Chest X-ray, PA view. Patient: 43 years old, sex F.
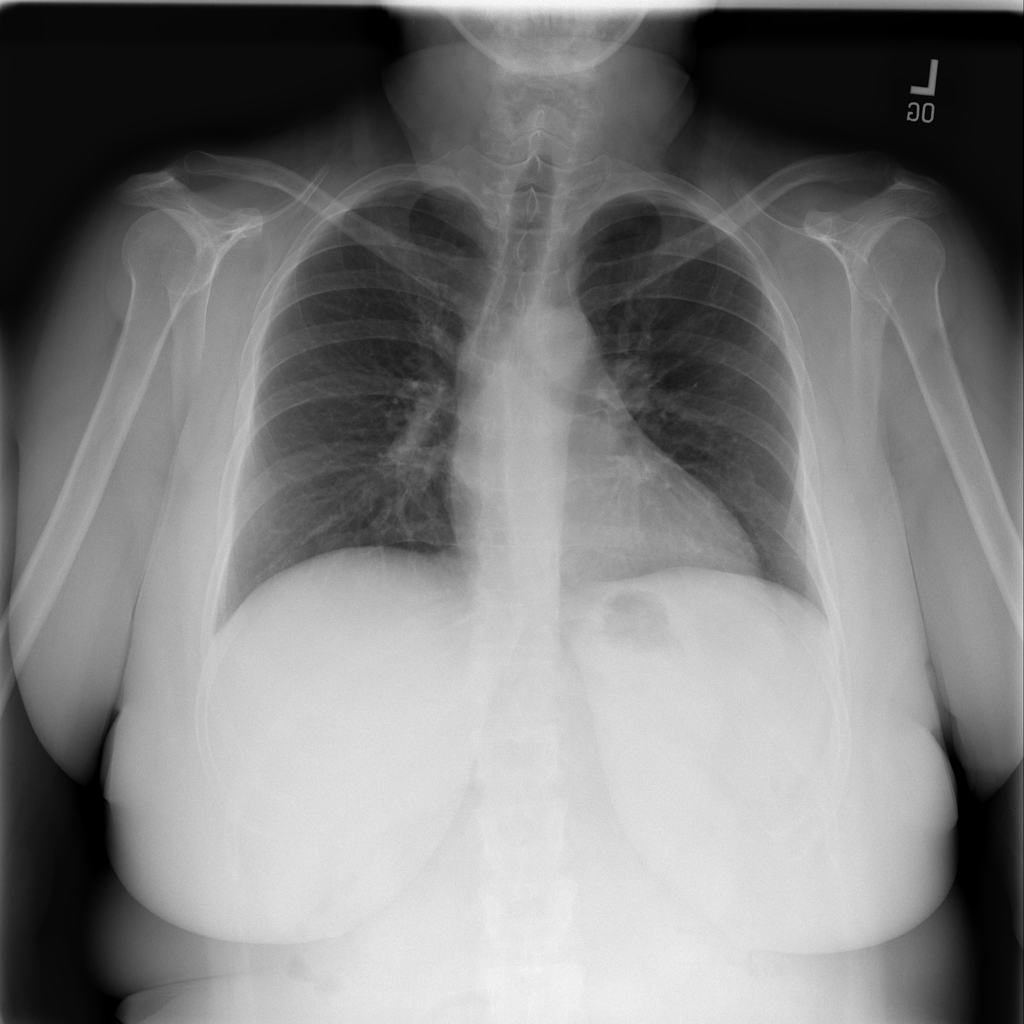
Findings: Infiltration